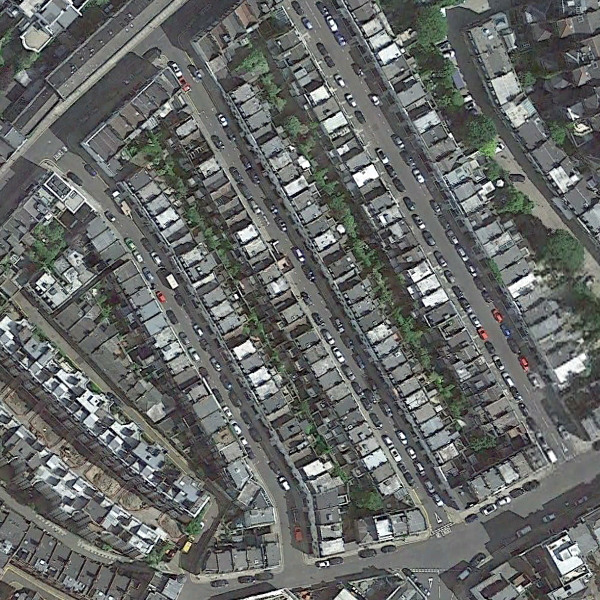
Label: DenseResidential